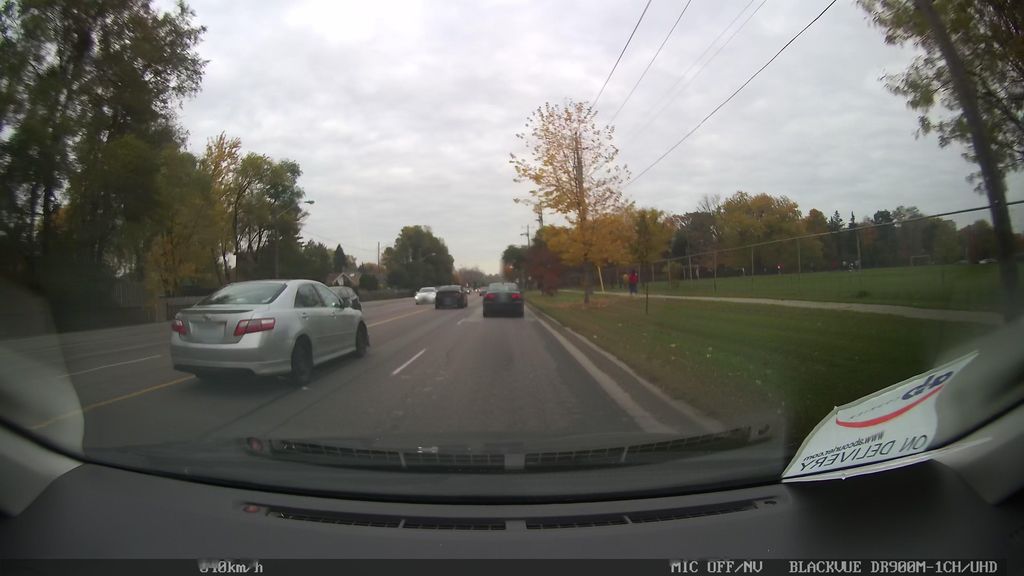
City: toronto